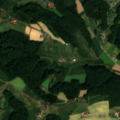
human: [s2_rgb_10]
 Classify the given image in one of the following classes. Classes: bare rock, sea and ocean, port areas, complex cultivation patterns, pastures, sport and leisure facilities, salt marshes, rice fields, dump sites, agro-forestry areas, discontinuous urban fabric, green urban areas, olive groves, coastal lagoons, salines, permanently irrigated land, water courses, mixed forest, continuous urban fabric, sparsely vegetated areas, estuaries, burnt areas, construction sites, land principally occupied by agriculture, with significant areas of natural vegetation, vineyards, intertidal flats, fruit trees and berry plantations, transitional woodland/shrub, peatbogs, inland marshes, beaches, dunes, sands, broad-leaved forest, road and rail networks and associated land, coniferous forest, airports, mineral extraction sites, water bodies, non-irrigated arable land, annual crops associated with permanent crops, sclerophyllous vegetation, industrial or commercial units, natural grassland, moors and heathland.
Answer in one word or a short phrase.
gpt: non-irrigated arable land, complex cultivation patterns, land principally occupied by agriculture, with significant areas of natural vegetation, broad-leaved forest